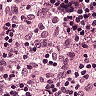
Metastatic tissue present: no